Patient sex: M
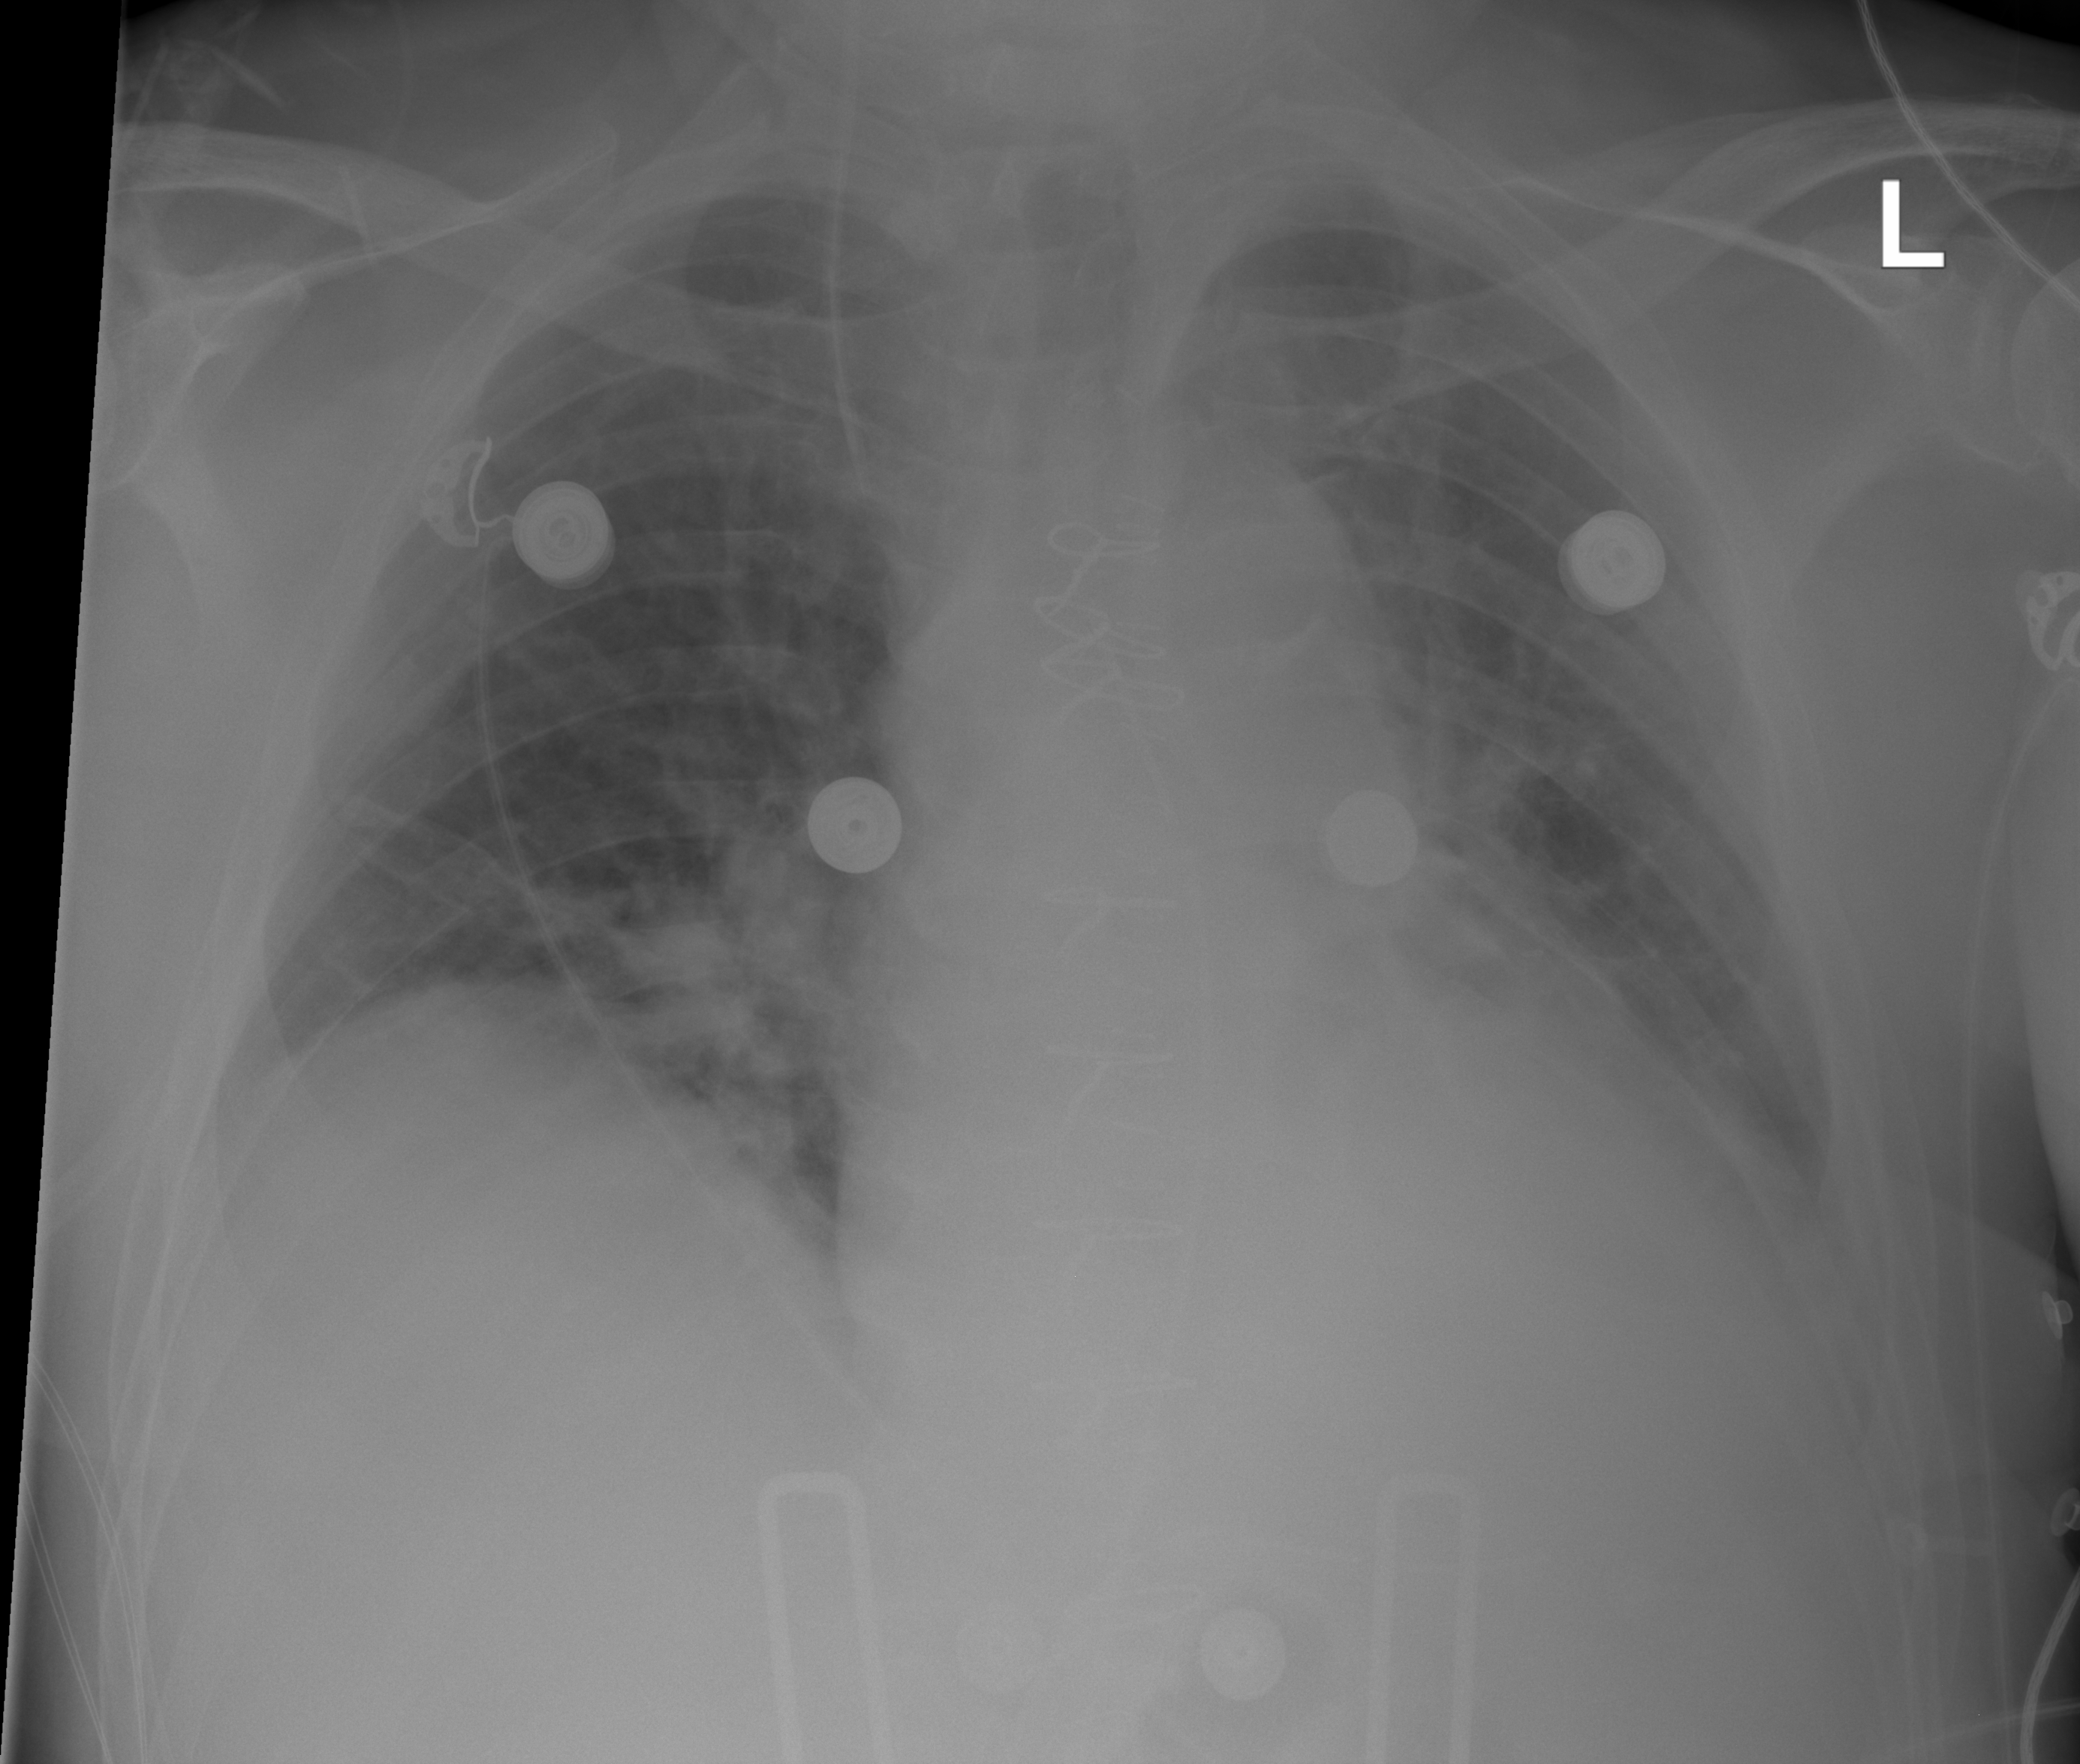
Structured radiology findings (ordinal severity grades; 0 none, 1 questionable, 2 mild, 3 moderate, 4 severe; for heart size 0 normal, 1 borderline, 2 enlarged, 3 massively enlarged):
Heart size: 2
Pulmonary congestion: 2
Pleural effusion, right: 0
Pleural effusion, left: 2
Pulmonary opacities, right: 1
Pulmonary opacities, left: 1
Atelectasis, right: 2
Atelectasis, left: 2